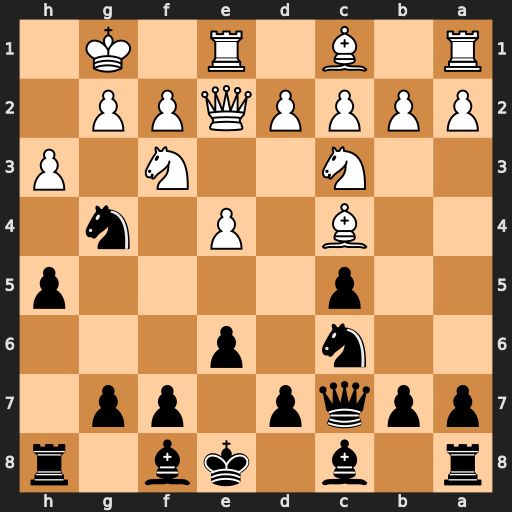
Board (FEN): r1b1kb1r/ppqp1pp1/2n1p3/2p4p/2B1P1n1/2N2N1P/PPPPQPP1/R1B1R1K1
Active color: b
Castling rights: kq
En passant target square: -
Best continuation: Nd4 Qd3 Nxf3+